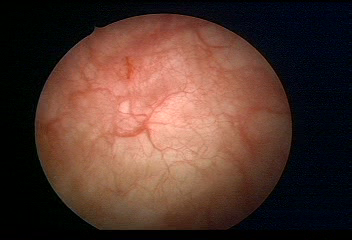
Modality: WLC
Class: Normal mucosa
Bladder cancer association: No